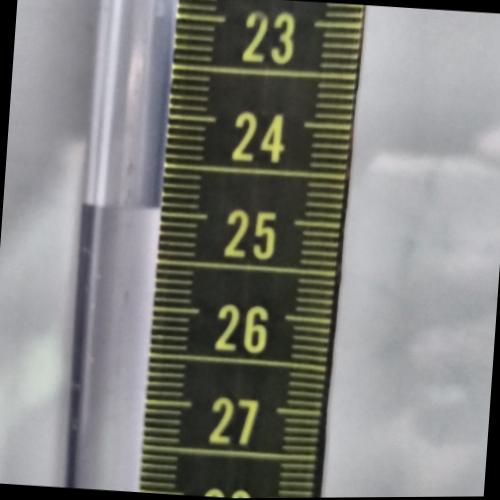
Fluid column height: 24.9 cm